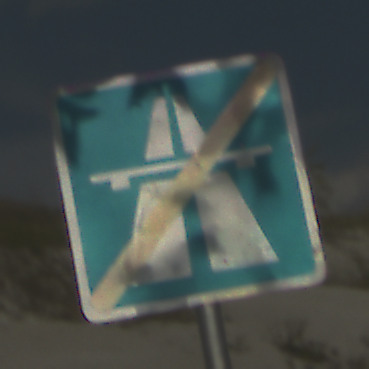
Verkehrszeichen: EndeAutbahn
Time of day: MorningAfternoon
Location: Outdoor (Beach)
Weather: PartlyCloudy
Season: NotSpecified
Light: Natural